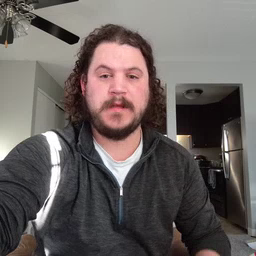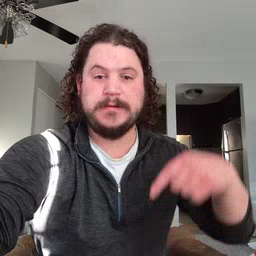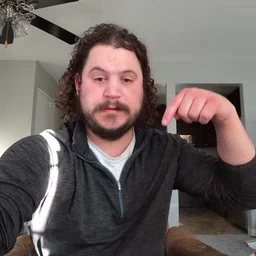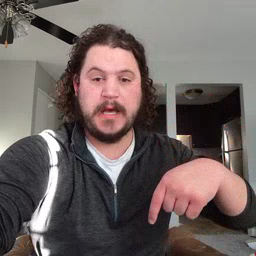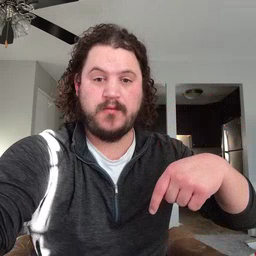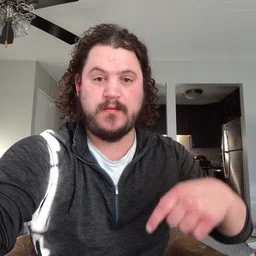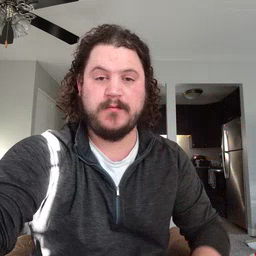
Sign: down